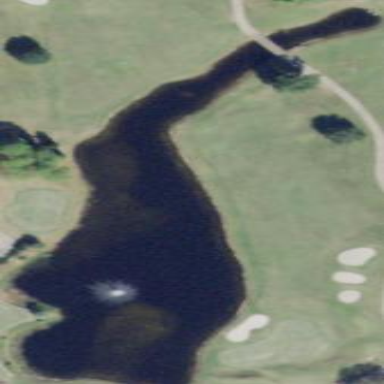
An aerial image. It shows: Scenic view of water hazard on golf course. The natural water feature adds beauty to the landscape.